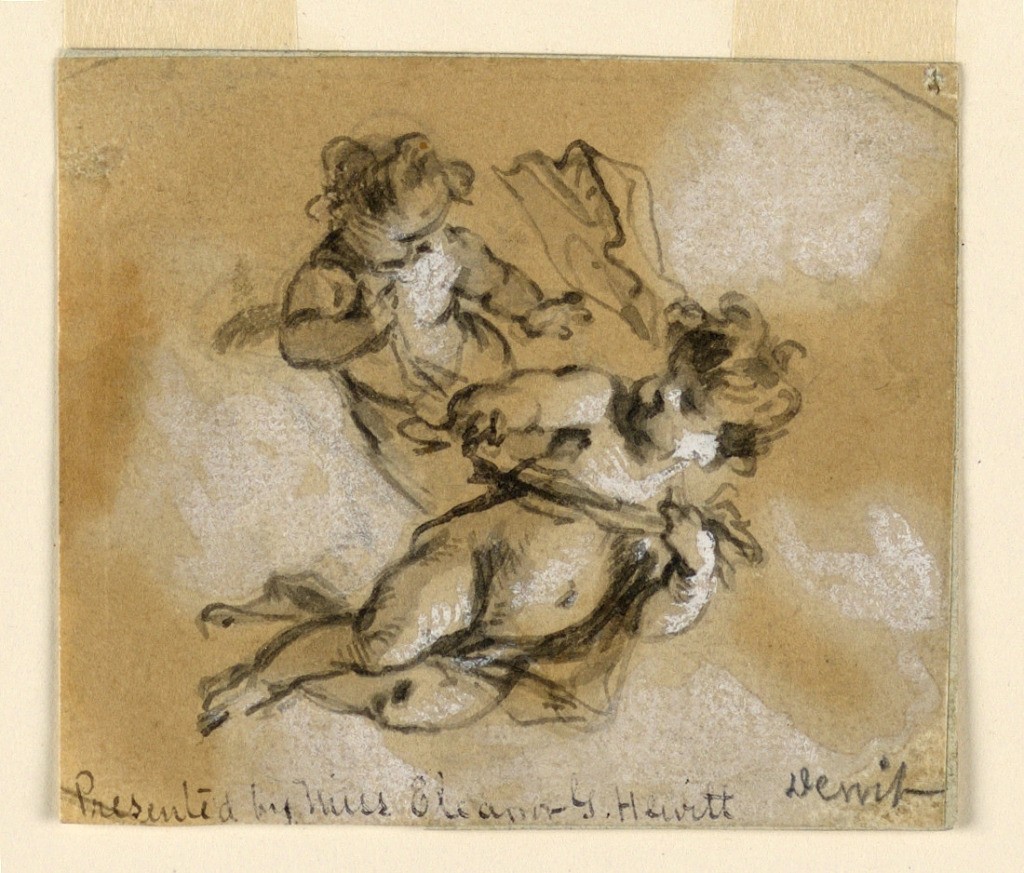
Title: Design for a Painting, Two Flying Putti
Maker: Jacob de Wit, 1695 – 1754
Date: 1725–1754
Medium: Black chalk, pen and ink, brush and brown and gray watercolor, brush and white gouache on paper, mounted
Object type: Drawing
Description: One is directed toward right with the head turned toward the other who is in a diagonal direction behind his back.